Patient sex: M
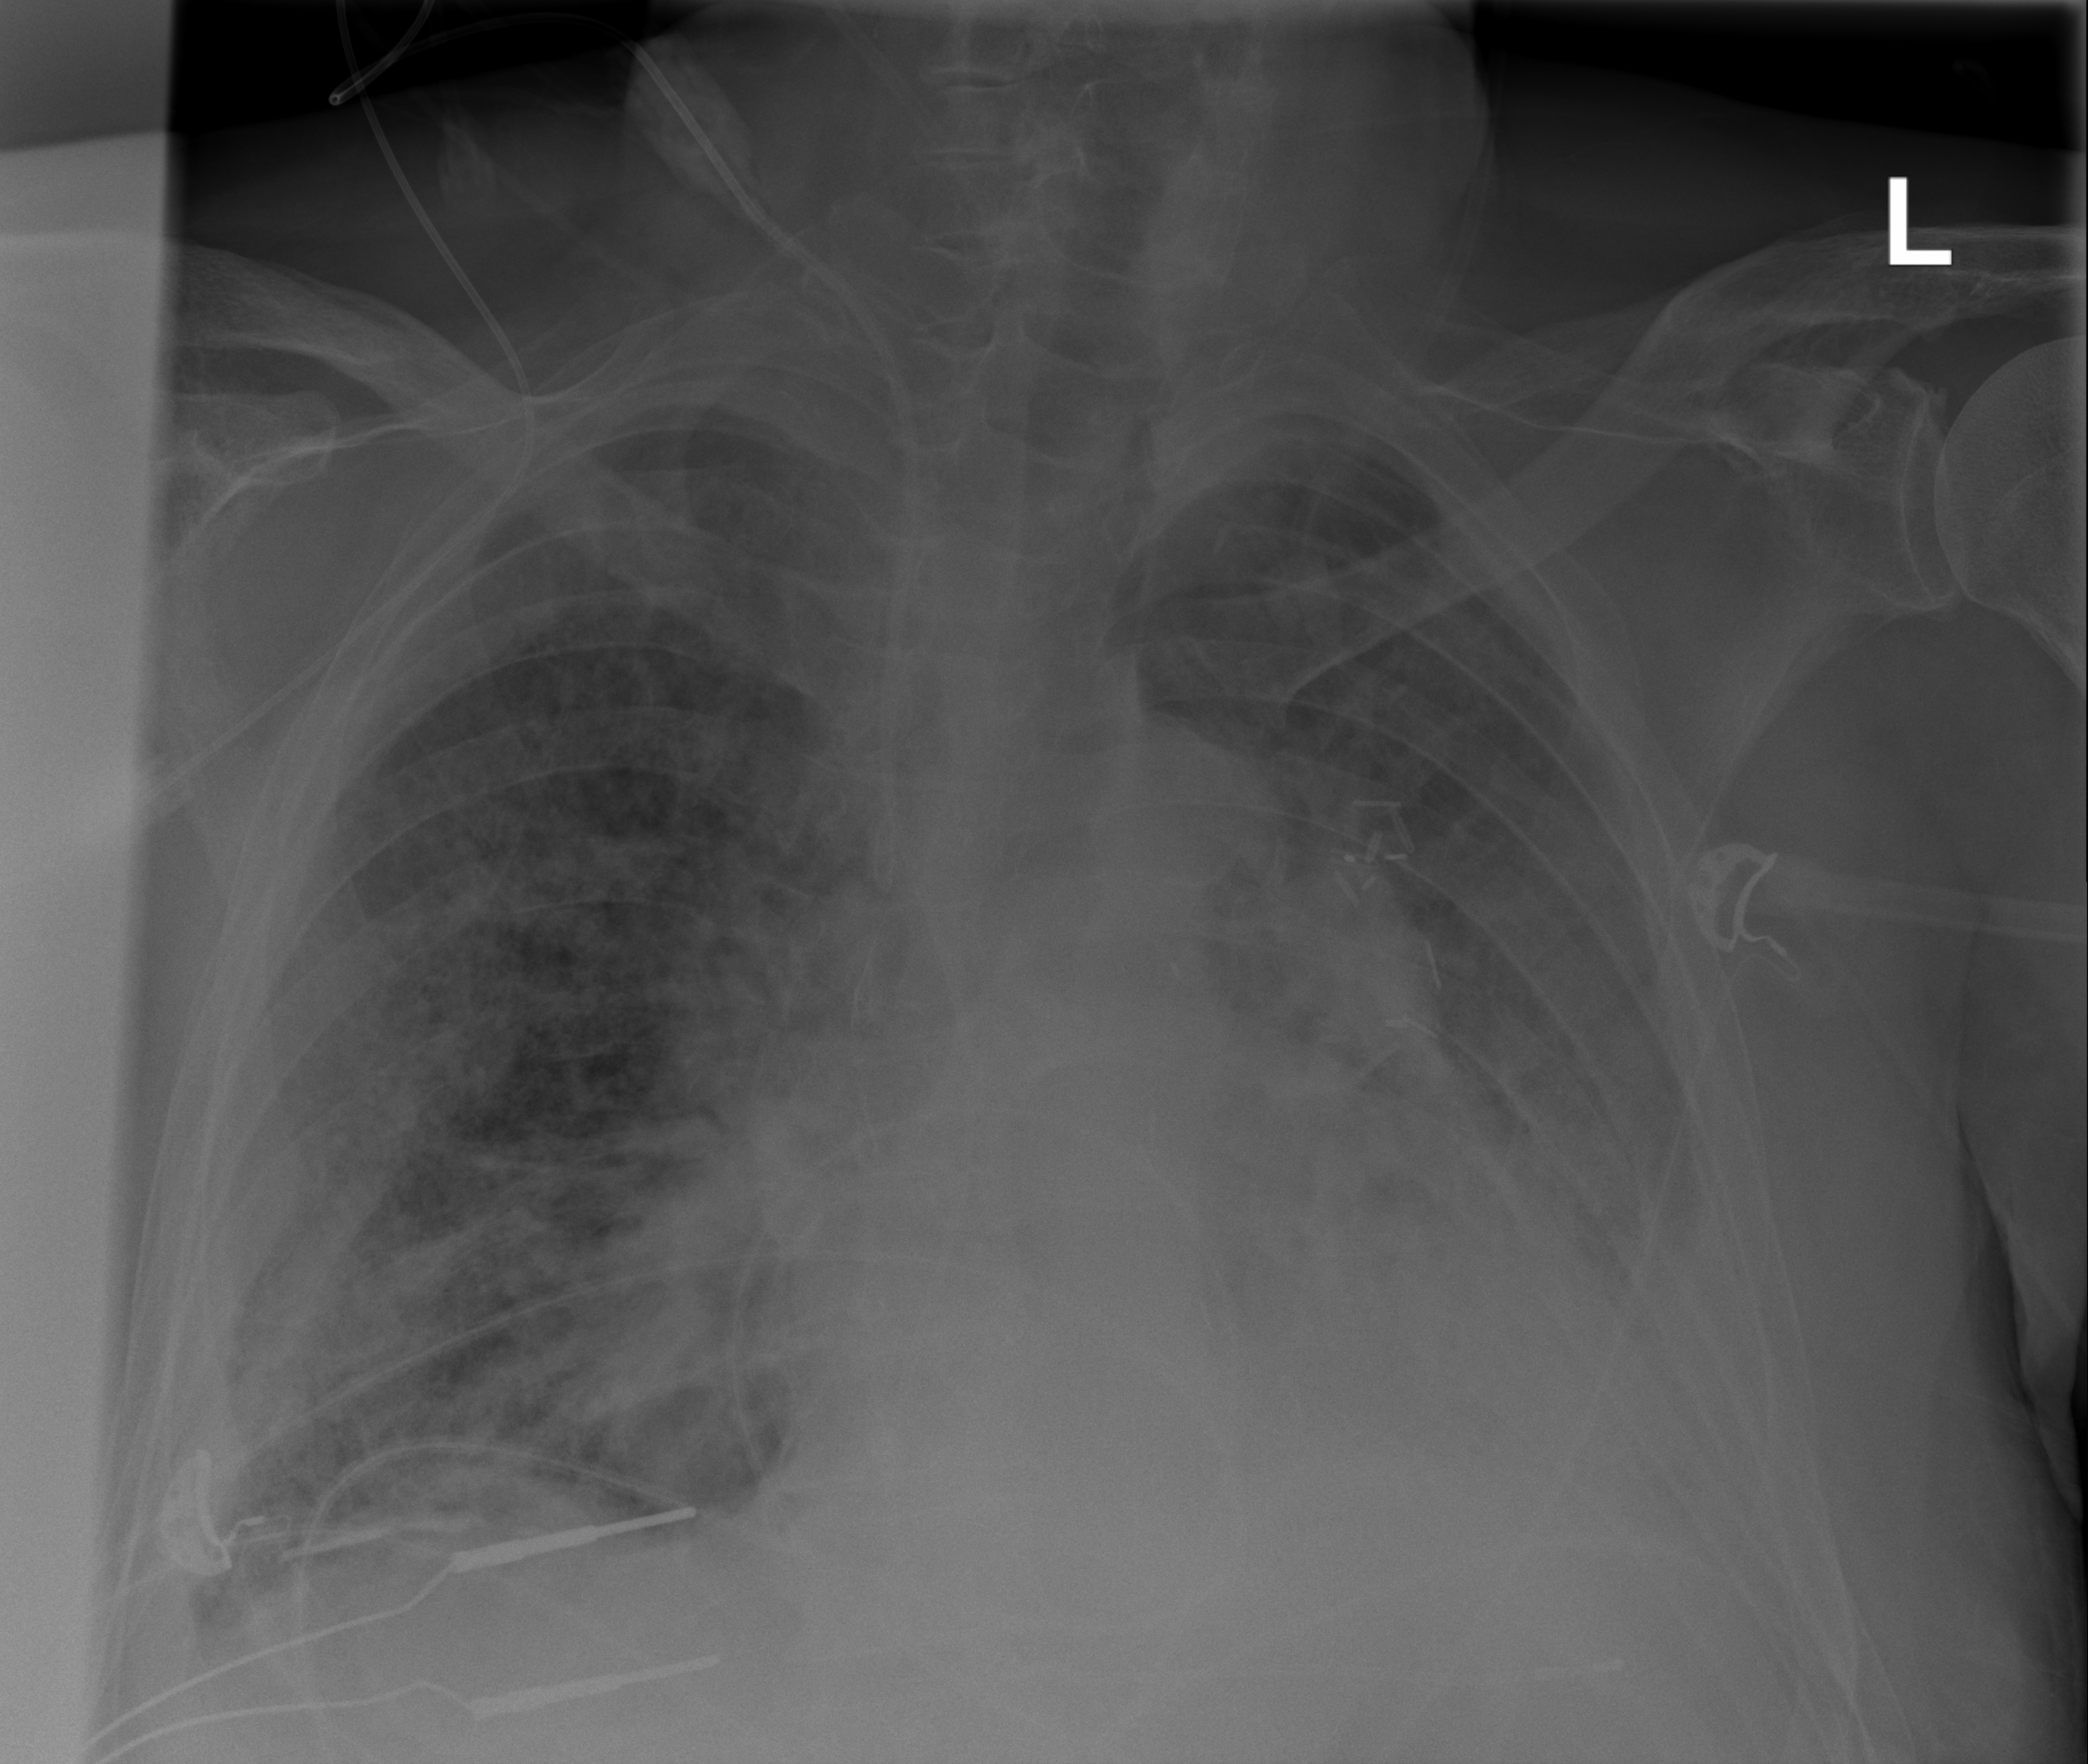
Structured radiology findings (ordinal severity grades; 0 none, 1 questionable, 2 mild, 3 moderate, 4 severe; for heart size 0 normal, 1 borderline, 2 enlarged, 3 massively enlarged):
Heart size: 0
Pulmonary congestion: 3
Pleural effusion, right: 0
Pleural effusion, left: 3
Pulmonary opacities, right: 3
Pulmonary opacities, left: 3
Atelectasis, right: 2
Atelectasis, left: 2